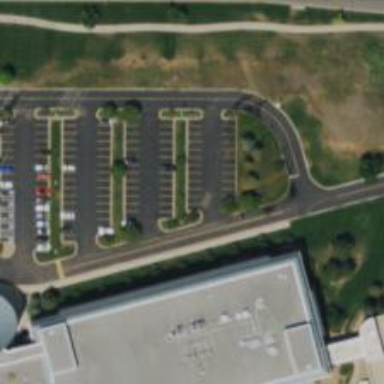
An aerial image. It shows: Parking space.